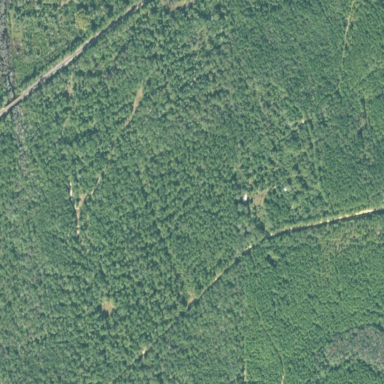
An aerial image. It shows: Mixed woodland with various types of leaves.